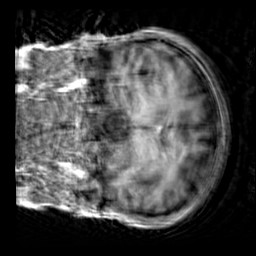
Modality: T1w
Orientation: coronal
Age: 23
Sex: male
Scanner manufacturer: siemens
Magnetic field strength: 3 T
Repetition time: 2.3 s
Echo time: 0.00303 s